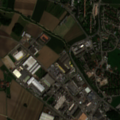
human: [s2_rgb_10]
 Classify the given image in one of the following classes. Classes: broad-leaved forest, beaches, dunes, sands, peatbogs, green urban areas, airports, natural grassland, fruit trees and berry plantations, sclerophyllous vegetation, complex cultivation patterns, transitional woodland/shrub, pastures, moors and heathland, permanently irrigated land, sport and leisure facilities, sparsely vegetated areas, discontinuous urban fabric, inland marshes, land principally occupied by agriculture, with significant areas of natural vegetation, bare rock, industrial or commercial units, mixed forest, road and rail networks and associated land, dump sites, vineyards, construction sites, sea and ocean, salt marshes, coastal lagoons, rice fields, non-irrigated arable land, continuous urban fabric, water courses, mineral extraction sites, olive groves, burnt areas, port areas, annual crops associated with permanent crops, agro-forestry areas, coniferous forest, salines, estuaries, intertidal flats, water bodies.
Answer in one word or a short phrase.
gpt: discontinuous urban fabric, industrial or commercial units, non-irrigated arable land